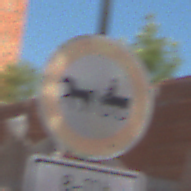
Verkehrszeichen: VerbotGespannfuhrwerke
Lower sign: ZeitangabenOhneBeschraenkungAufWochentage2
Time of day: MorningAfternoon
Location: Outdoor (Nature)
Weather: Clear
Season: Summer
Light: Natural